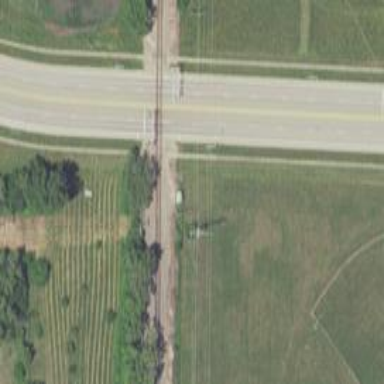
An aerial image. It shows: Railway crossing with lights.